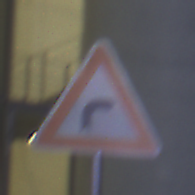
Verkehrszeichen: KurveRechts
Umgebung: Outdoor, Urban
Tageszeit: Night
Wetter: PartlyCloudy
Licht: Artificial
Jahreszeit: NotSpecified
Kontrast: HighContrast